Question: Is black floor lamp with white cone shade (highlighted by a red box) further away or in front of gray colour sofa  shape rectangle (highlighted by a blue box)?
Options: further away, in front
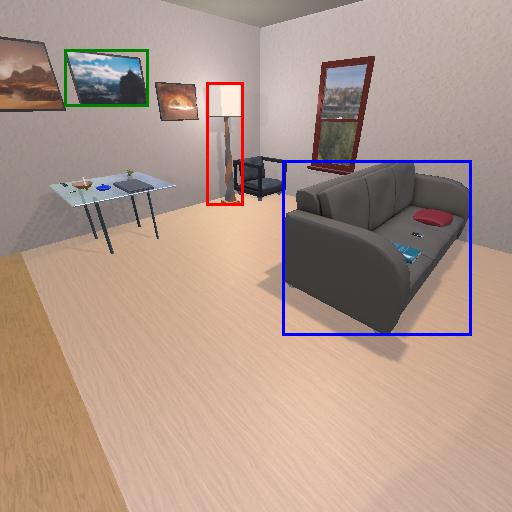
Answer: further away